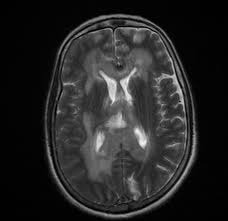
Label: notumor